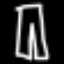
Label: pants